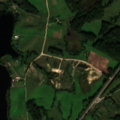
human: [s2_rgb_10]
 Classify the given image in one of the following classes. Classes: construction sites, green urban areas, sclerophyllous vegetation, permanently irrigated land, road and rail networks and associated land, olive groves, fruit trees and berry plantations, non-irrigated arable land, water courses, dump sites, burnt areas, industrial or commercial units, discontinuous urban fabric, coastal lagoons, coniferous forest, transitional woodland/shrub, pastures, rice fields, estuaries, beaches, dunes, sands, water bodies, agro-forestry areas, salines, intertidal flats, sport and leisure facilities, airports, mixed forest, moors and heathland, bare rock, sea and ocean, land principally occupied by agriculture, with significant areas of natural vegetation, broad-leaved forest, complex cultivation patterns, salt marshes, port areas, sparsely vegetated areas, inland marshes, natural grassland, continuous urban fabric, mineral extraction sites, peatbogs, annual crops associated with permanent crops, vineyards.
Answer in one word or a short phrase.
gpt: complex cultivation patterns, land principally occupied by agriculture, with significant areas of natural vegetation, broad-leaved forest, water bodies